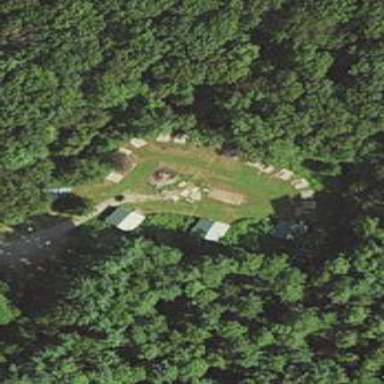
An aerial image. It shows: Campsite with tents set up.